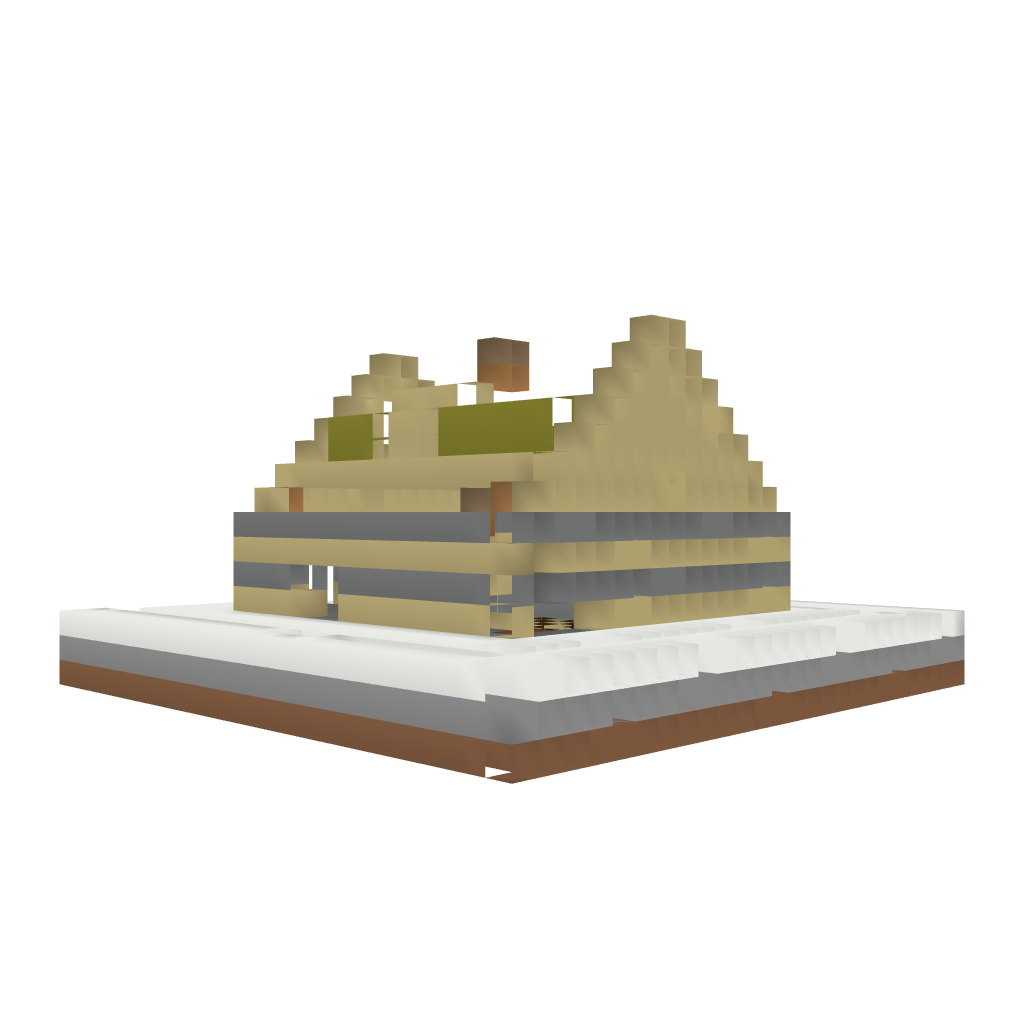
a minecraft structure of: Grand Victoria Wooden House